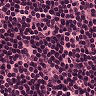
Metastatic tissue present: no